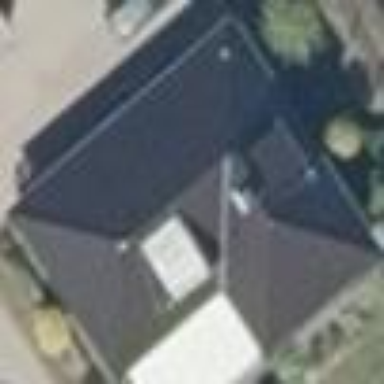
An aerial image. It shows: House with multiple building parts.